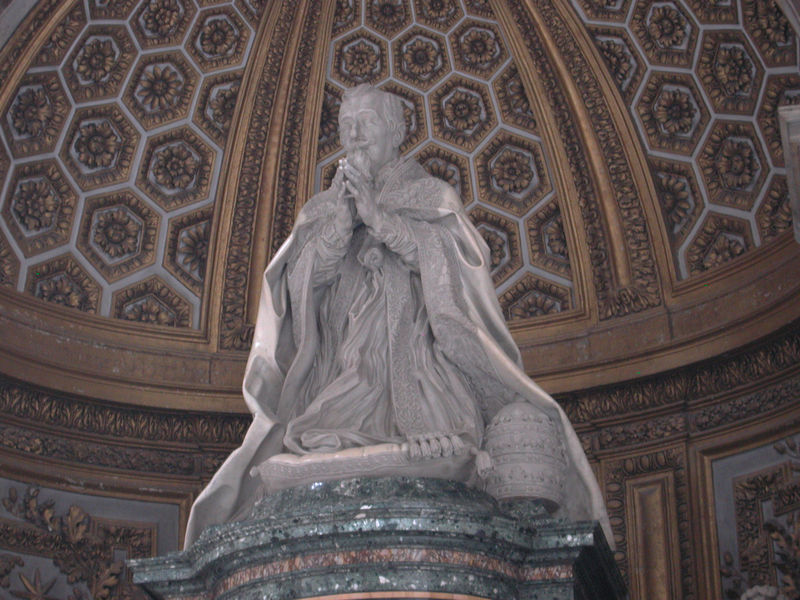
Titel: Grabmal für Papst Alexander VII.
Künstler: Giovanni Lorenzo Bernini
Standort: Rom, S. Pietro (EU - I - Latium)
Schlagwörter: mann, umhang, blumen, geste, holz, marmor, blüten, bart, falten, sockel, stein, hände, innenraum, kirche, figur, gewand, gold, mantel, skulptur, statue, italien, kuppel, bischof, papst, granit, plastik, podest, zehen, stola, dom, mosaik, beten, gebet, rom, intarsien, schnitzerei, gestus, grab, heiliger, tiara, postament, heilig, betend, waben, grabmal, sechseck, bildhauer, stifter, knieender, sechsecke, ricci, fu?, poduium